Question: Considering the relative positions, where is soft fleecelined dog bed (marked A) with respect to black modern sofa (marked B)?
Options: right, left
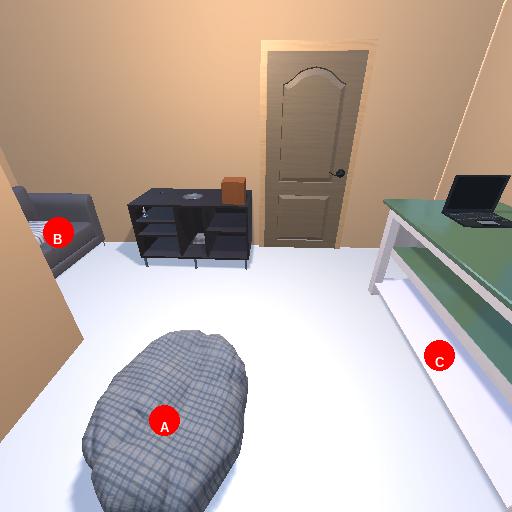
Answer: right